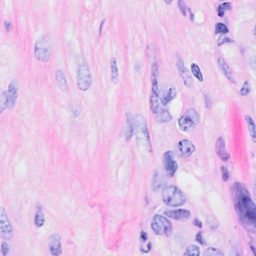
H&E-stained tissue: Breast